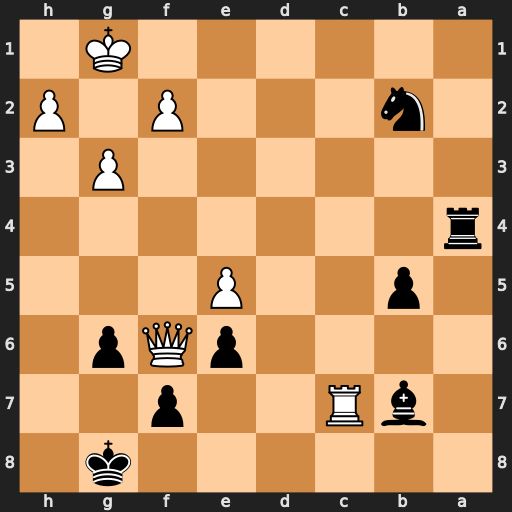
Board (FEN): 6k1/1bR2p2/4pQp1/1p2P3/r7/6P1/1n3P1P/6K1
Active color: b
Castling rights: -
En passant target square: -
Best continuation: Ra1+ Rc1 Rxc1#